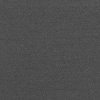
Atmospheric dust classification: dusty